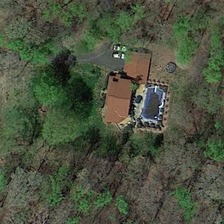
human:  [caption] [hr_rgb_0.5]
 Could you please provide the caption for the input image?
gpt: a building with two cars next to it is surrounded by some sparse green trees .

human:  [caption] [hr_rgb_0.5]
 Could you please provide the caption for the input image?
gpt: a building with two cars next to it is surrounded by some sparse green trees .

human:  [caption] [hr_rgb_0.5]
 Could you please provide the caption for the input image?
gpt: a building with two cars next to it is surrounded by some sparse green trees .

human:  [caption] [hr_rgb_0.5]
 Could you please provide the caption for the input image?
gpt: a building with two cars next to it is surrounded by some sparse green trees .

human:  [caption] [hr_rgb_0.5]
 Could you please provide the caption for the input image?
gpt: a building with two cars next to it is surrounded by some sparse green trees .